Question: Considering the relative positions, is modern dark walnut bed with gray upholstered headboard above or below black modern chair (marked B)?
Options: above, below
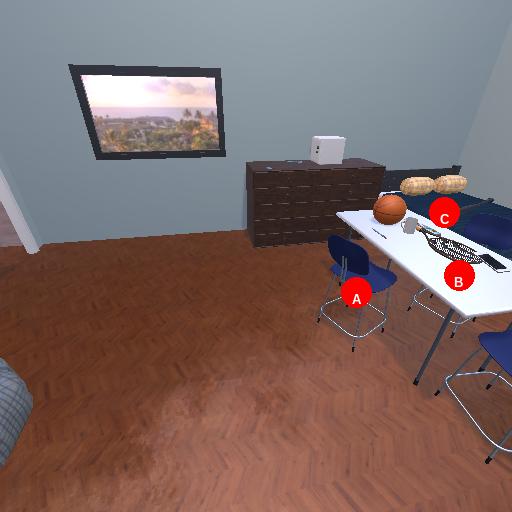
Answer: above